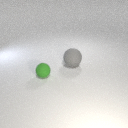
small green rubber sphere in front of large gray rubber sphere